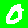
Digit: 0